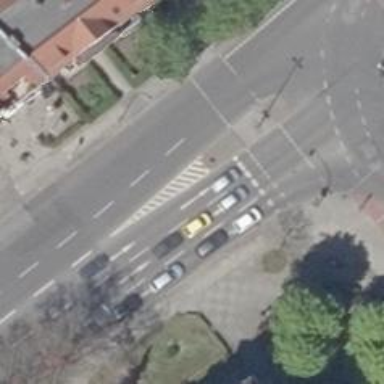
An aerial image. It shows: Road with traffic signals controlling the flow of traffic.